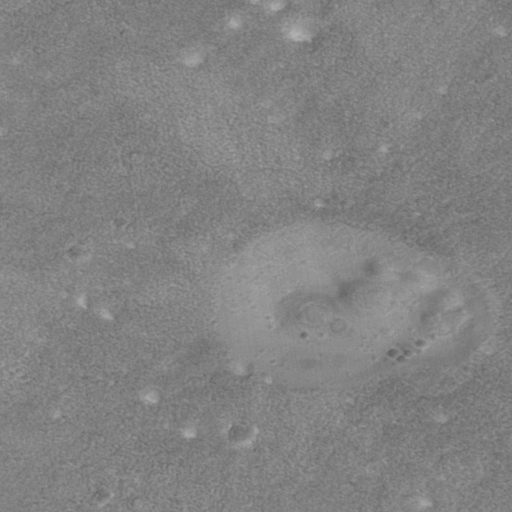
Classes present: Background, Cone